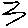
Label: zigzag